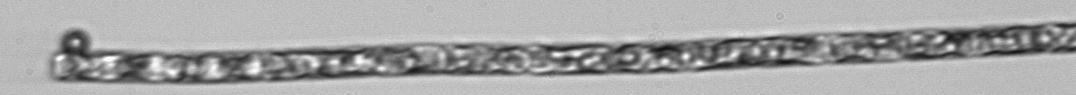
Label: Guinardia_delicatula